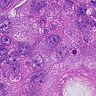
Metastatic tissue present: yes